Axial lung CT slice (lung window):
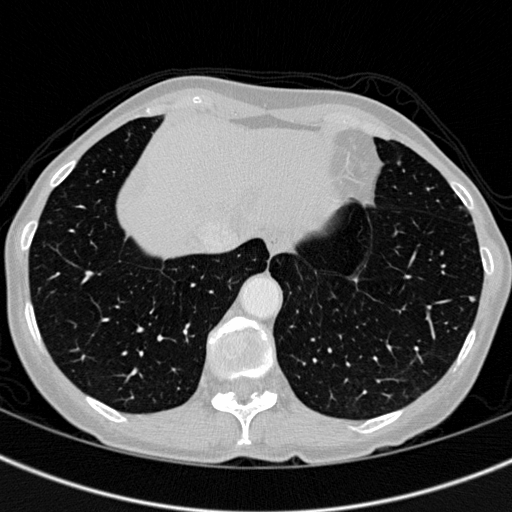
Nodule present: yes
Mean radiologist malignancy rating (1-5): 4